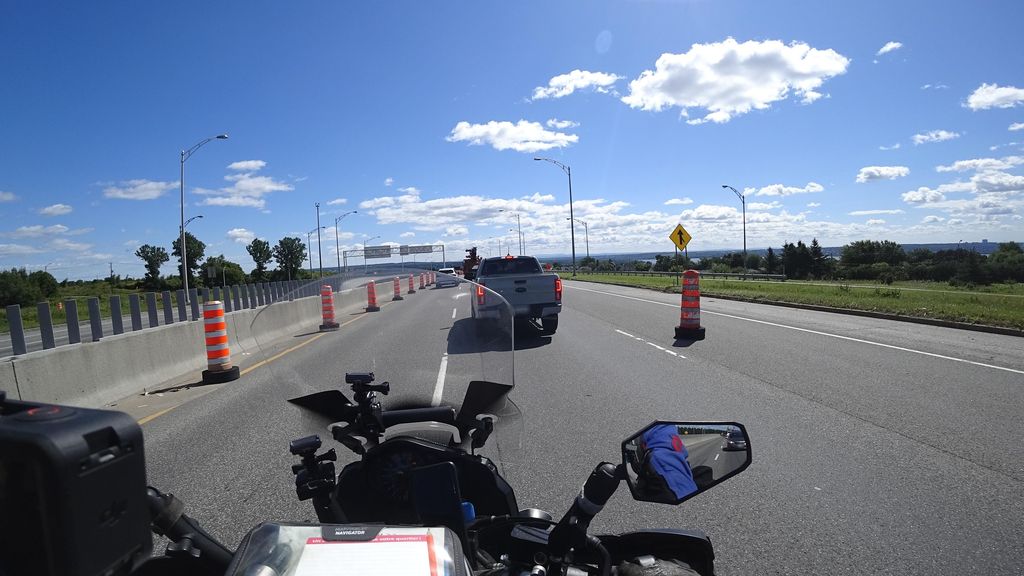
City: quebec_city